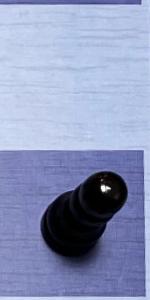
Label: Pawn_Black